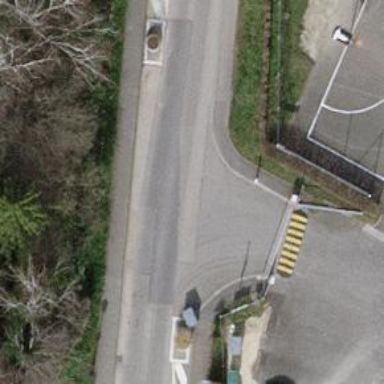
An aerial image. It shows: Chicane for traffic calming.